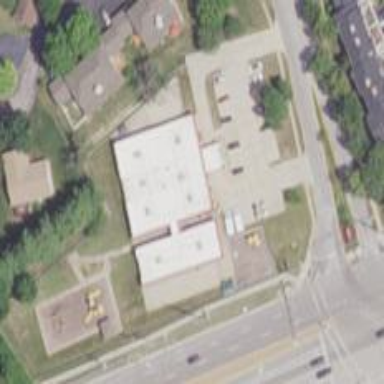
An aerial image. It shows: Kindergarten.